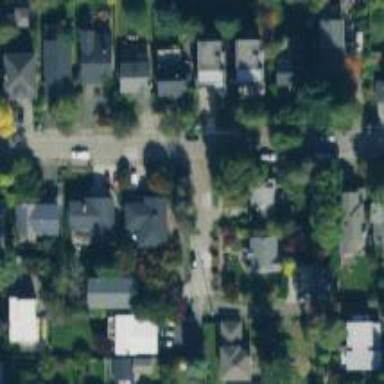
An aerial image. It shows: Residential road with separate sidewalk.